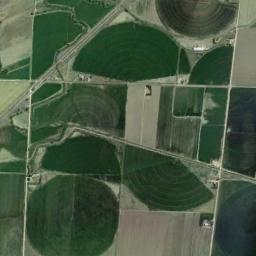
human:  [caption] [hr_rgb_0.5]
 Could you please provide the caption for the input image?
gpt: There are some half of circle farmland and square farmland .

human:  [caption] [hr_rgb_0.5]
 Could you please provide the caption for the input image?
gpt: There are many round green fields .

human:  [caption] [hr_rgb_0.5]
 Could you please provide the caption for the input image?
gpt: A few circular green fields with circular, Semi-circle and fan shapes .

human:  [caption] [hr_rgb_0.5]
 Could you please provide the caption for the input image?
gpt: Several dark green circular or fan-shaped farmlands with different radians are next to some other shapes of farmlands .

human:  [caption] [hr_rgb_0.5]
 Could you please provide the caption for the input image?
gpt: There are some green circular farmlands distributed irregularly .